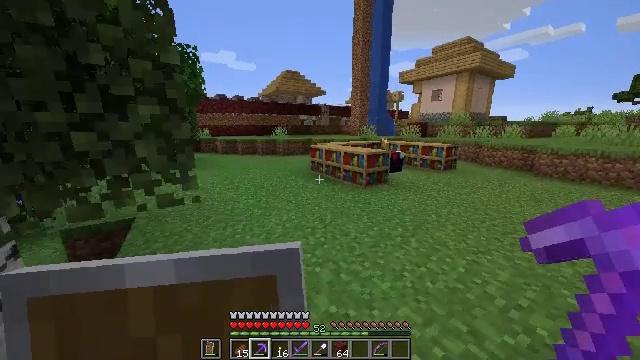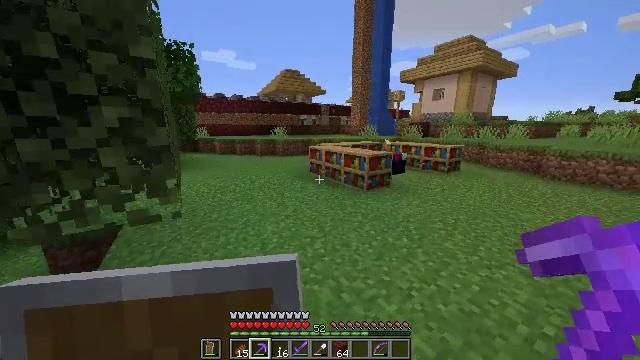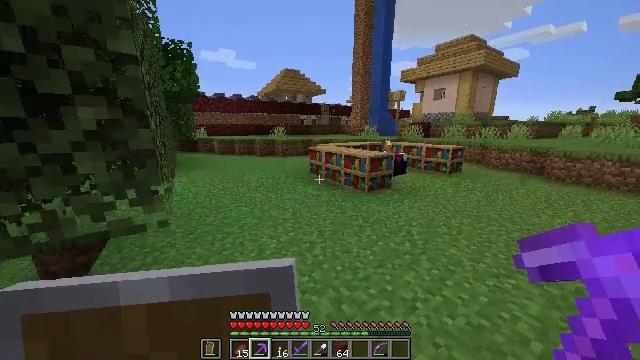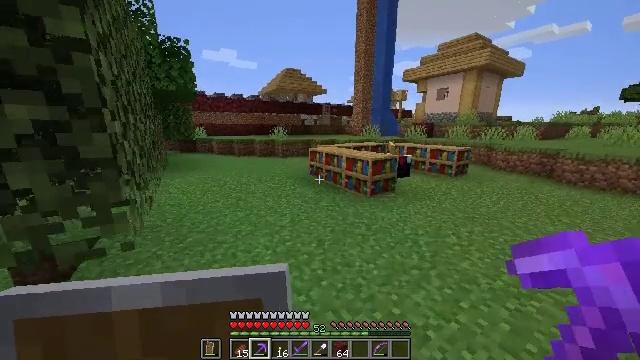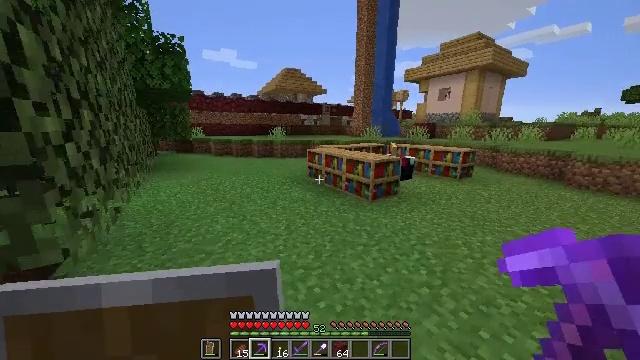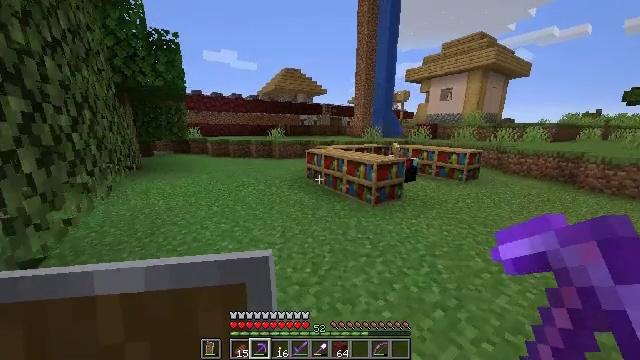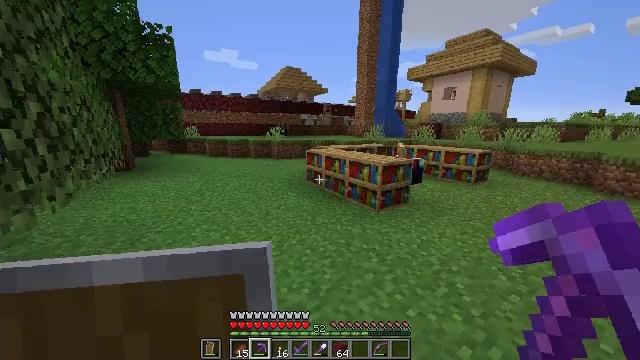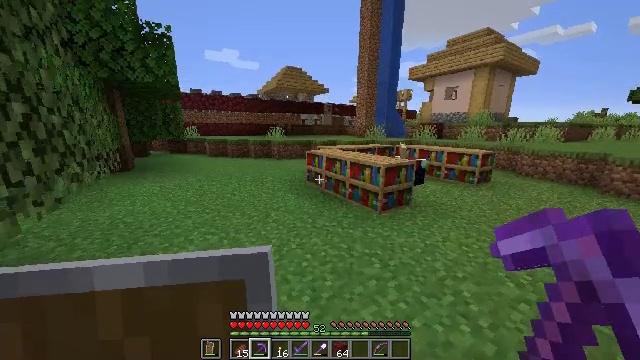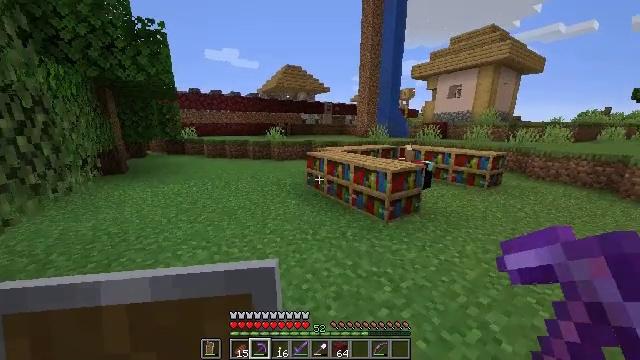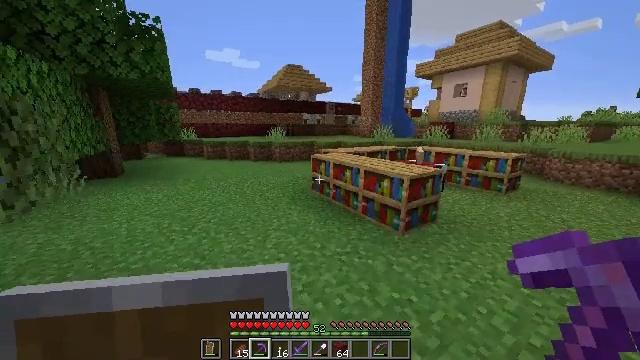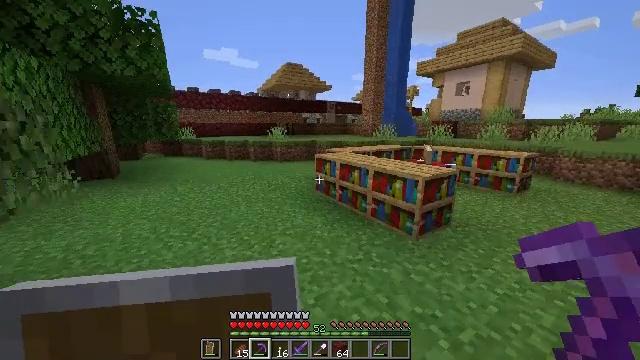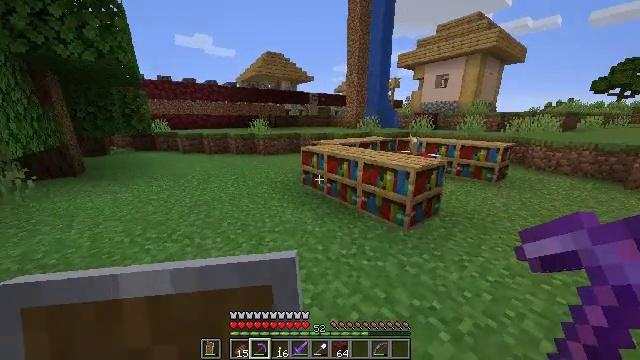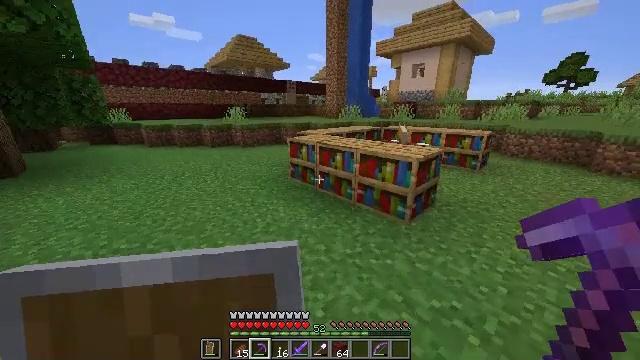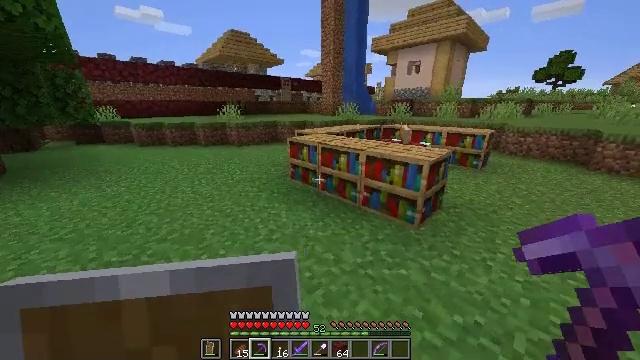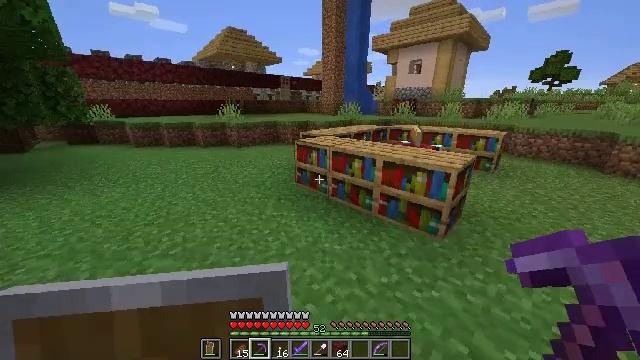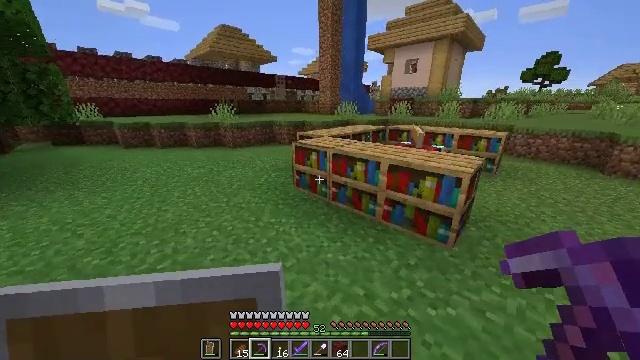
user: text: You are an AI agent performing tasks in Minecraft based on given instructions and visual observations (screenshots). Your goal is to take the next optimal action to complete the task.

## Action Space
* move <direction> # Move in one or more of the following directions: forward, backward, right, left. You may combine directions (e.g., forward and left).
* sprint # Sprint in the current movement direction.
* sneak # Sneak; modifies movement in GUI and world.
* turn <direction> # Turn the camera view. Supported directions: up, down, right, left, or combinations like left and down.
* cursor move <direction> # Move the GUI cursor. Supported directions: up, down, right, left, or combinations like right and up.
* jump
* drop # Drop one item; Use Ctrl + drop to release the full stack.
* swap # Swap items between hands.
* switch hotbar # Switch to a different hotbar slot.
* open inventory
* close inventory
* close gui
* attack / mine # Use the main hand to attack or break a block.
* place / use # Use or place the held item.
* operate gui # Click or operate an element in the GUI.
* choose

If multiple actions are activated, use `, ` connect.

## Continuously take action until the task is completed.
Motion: motion action
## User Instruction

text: Craft gold nugget in the crafting table.
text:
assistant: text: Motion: move forward
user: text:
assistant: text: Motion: move forward
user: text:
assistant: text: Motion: move forward
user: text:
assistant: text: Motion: move forward
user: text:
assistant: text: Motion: move forward
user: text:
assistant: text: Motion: move forward
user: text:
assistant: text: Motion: move forward
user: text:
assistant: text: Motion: move forward
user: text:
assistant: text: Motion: move forward and move left
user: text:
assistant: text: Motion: move forward and move left
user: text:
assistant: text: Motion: move forward and move left, turn right and down
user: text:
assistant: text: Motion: move forward and move left, turn right and down
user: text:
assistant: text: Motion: move forward and move left, turn right
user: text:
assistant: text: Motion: move forward and move left
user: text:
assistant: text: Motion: move forward, turn right
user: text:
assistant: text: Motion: move forward
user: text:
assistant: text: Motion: move forward
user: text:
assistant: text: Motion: move forward
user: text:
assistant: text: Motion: move forward
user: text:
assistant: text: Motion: move forward
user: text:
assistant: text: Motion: move forward
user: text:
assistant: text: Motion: move forward, jump
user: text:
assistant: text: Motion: move forward, turn right, jump
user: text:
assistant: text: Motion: move forward, turn right, jump
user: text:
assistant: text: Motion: move forward, turn right, jump
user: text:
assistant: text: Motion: move forward, turn right and down
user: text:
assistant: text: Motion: move forward, turn right
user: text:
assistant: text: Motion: move forward, turn right
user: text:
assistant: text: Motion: move forward, turn right
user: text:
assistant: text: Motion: move forward, turn right